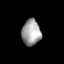
Tissue: prostate
Cell type: T cells
Senescence score: 0.3227
Nuclear area (px): 481
Mean DAPI intensity: 160.324